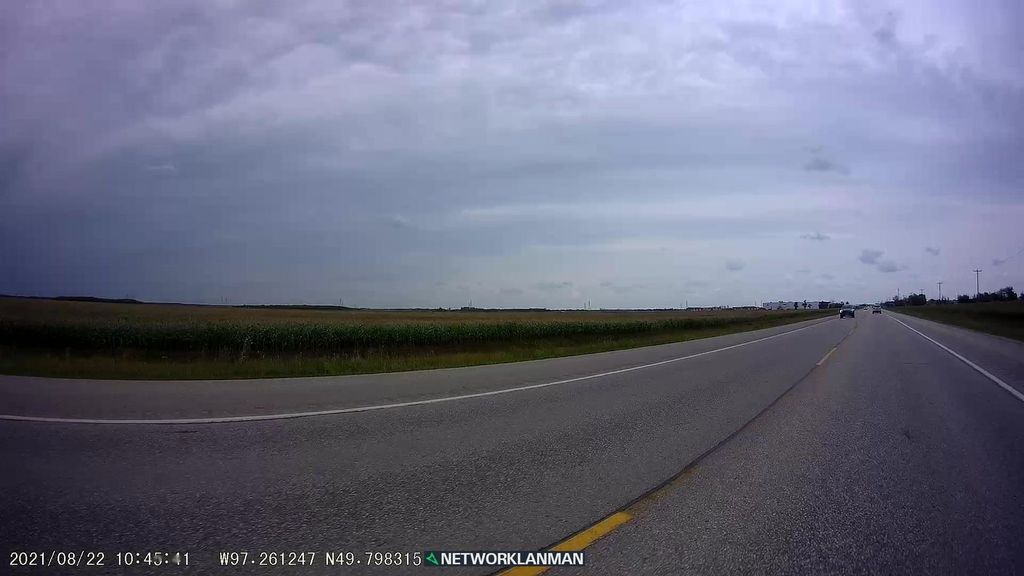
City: winnipeg